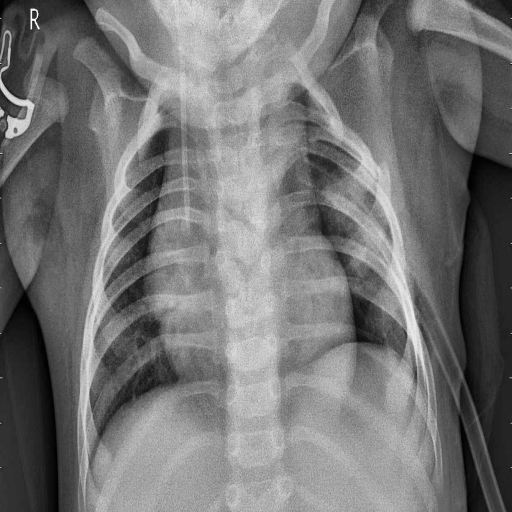
Finding: PNEUMONIA